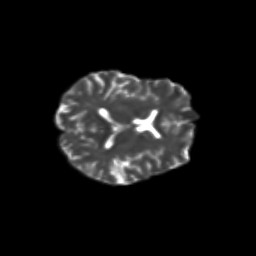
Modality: T2w
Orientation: axial
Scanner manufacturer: siemens
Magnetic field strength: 3 T
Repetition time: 9.2 s
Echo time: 0.084 s